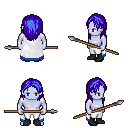
a pixel art fantasy rpg character, male body template, dark elf, purple skin, white trimmed cape, white pants, blue long hairstyle, black shoes, spear, four views (front, back, left, right), 2x2 character sprite sheet, small pixel art, hard edges, no anti-aliasing